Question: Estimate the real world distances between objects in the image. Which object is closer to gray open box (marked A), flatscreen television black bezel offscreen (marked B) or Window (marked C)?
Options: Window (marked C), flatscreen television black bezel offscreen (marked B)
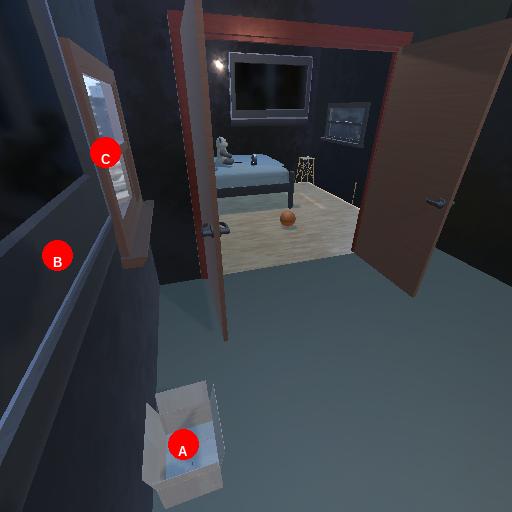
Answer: Window (marked C)